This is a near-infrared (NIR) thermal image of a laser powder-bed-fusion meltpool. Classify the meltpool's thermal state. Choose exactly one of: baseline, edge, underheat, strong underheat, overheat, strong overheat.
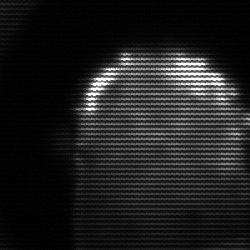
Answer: baseline